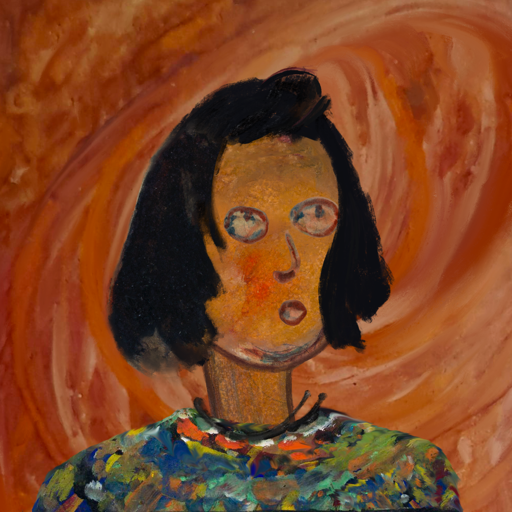
Background: Pious_Lady, Head And Neck Side: Pipe, Face Side: Orphan, Bust: An_Impression, Hair Side: Mosgoul, Head Accessory: Blank, Second Necklace: Blank, Necklace: Orphan, Baby: Blank